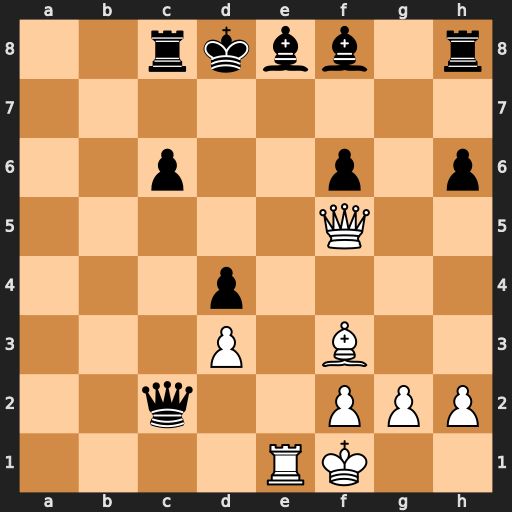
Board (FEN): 2rkbb1r/8/2p2p1p/5Q2/3p4/3P1B2/2q2PPP/4RK2
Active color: w
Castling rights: -
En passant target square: -
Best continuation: Bg4 Rc7 Qxf6+ Be7 Qxd4+ Rd7 Qb6+ Kc8 Rxe7